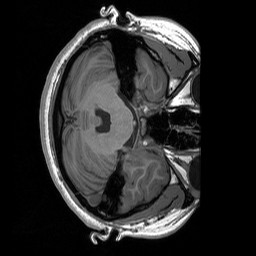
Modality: T1w
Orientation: axial
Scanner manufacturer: siemens
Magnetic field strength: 3 T
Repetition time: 1.76 s
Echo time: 0.0022 s